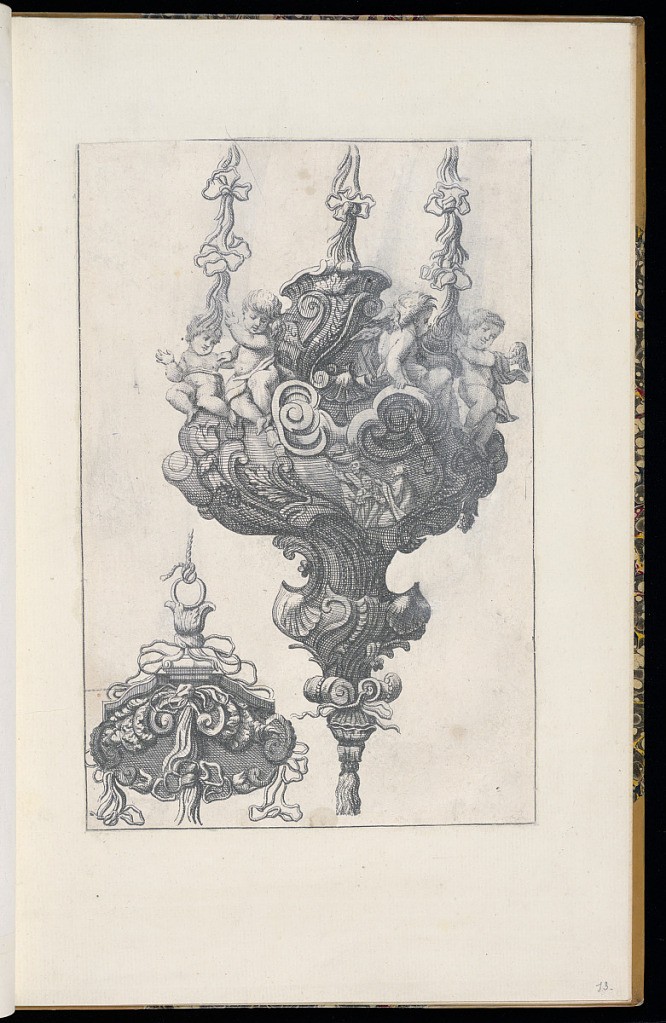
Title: Design for a Sanctuary Lamp
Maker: Thomas Germain, French, 1673 – 1748
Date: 1748
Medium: Etching on paper
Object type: Print
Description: Design for a hanging thurible (censer) with the top part of the design in the lower left corner. The design features putti (children), c-scrolls, s-scrolls, shells, scrolling leaves, acanthus leaves, ribbons, and a hanging tassel.